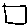
Label: square